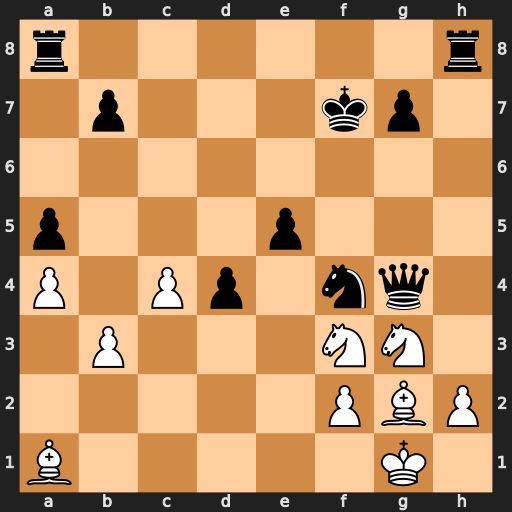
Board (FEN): r6r/1p3kp1/8/p3p3/P1Pp1nq1/1P3NN1/5PBP/B5K1
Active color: w
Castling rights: -
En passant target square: -
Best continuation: Nxe5+ Ke6 Nxg4 Nxg2 Kxg2